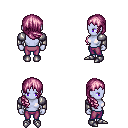
a pixel art fantasy rpg character, female body template, dark elf, purple skin, steel arm armor, magenta pants, pink right-swept hairstyle, metal boots, four views (front, back, left, right), 2x2 character sprite sheet, small pixel art, hard edges, no anti-aliasing